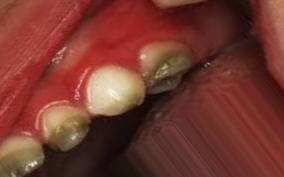
Condition: Tooth Discoloration